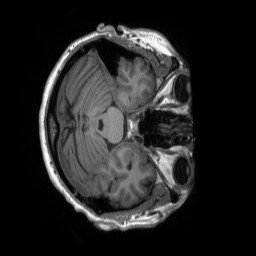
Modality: T1w
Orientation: axial
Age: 55
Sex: male
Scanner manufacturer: siemens
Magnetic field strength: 3 T
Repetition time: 2.3 s
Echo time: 0.00232 s